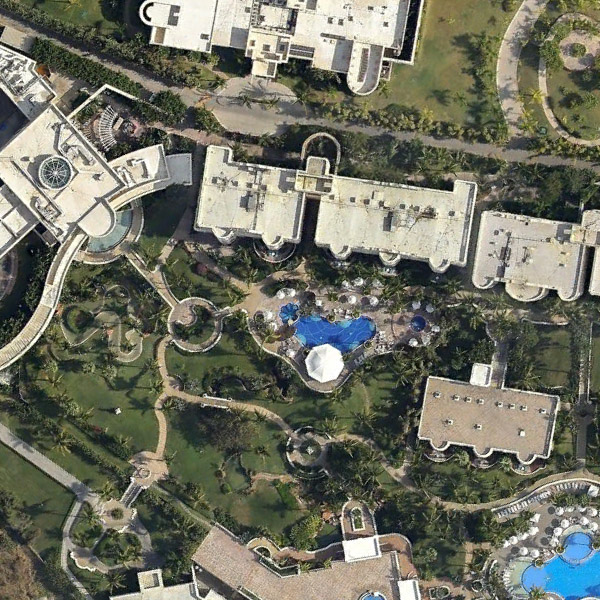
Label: Resort